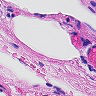
Metastatic tissue present: no